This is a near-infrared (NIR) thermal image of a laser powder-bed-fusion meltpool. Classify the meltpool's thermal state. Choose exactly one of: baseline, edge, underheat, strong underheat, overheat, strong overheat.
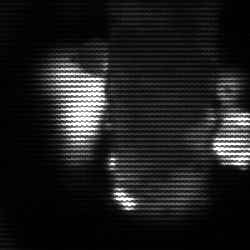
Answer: strong underheat